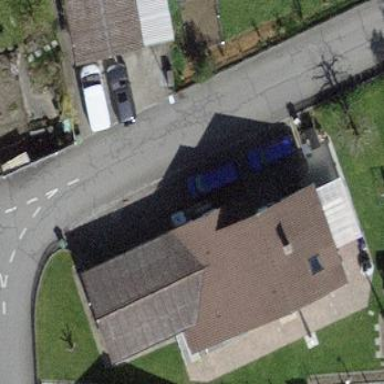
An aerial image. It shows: Building with tiled roof.